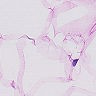
Metastatic tissue present: no